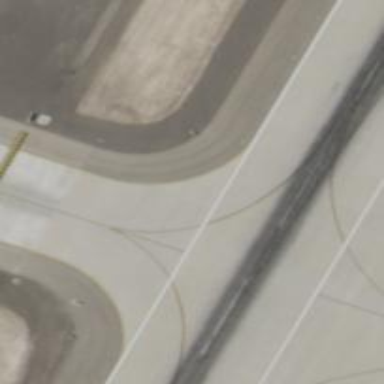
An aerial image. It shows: View of taxiway at the airport.